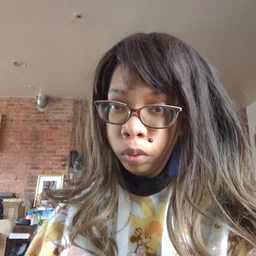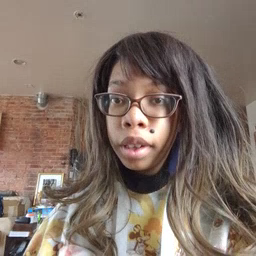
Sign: rain